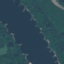
Land use / land cover class: River